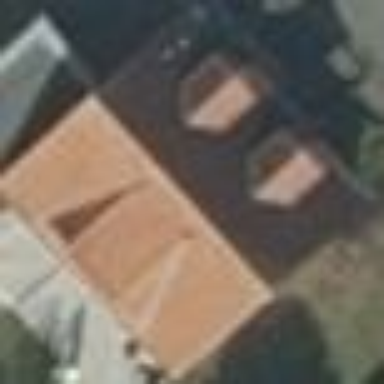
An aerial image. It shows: House with gabled roof oriented along with red color.